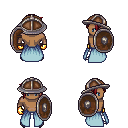
a pixel art fantasy rpg character, male body template, human, dark skin, overskirt, white pants, brunette pixie cut hairstyle, chain helm, gold gloves, metal boots, shield, four views (front, back, left, right), 2x2 character sprite sheet, small pixel art, hard edges, no anti-aliasing